Question: I'm trying to add a new data store with postgis on geoserver, but there's an error.

I'm using Tomcat 9 with geoserver 2.19.1
and PostgreSQL 12
How can I fix this problem?
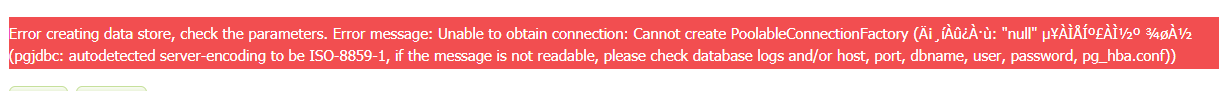
Answer: Following the comments by Piotr,
> <URL> you configured. One field between host, dbname, user or password is empty.
This helped me solve my problem
The problem was I didn't fill the dbname.